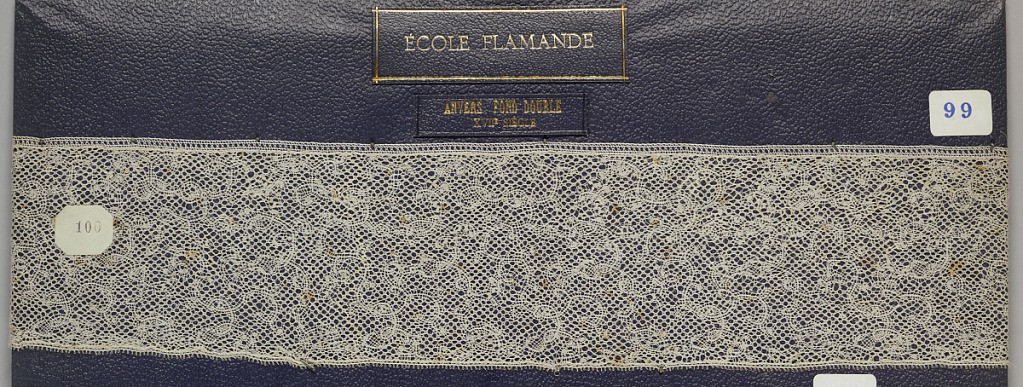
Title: Border
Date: mid-18th century
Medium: Technique: bobbin lace
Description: Bobbin lace border, floral scrolls; mid-18th century pillow edge